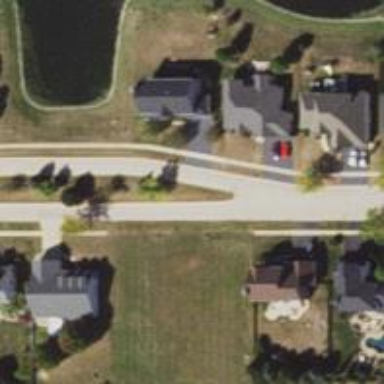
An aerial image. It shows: Residential road.